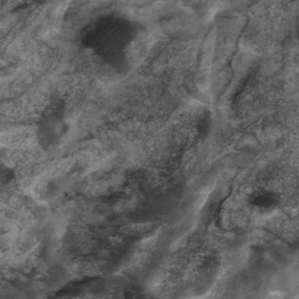
Label: non_frost